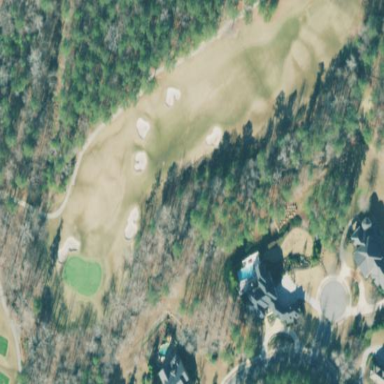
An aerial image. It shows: Rough area on grassy golf course.